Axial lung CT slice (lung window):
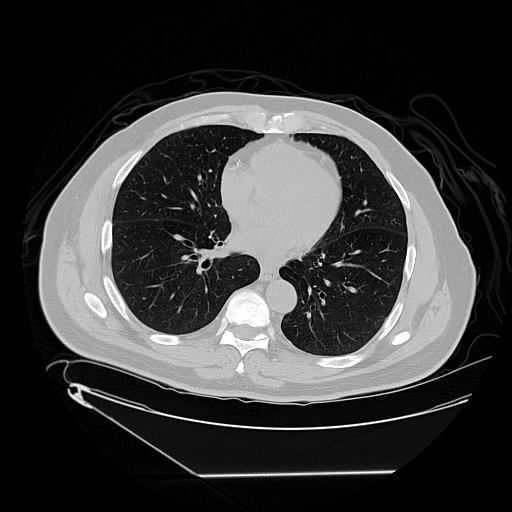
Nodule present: no